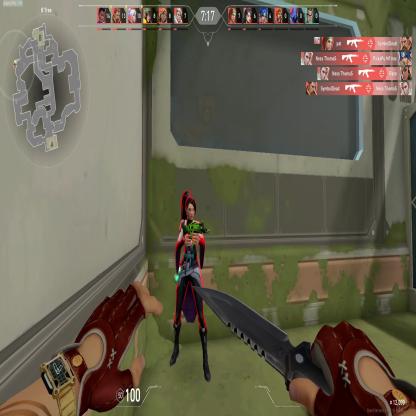
Label: enemy